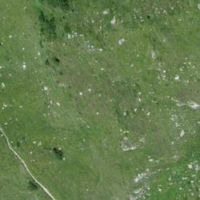
EUNIS habitat code: 26
Species observed at this site:
Bartsia alpina